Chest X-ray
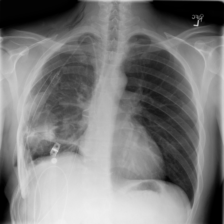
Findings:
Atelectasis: negative
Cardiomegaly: negative
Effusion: negative
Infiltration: negative
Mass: negative
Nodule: negative
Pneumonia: negative
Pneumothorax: positive
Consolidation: negative
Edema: negative
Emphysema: positive
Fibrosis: negative
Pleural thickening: negative
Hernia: negative